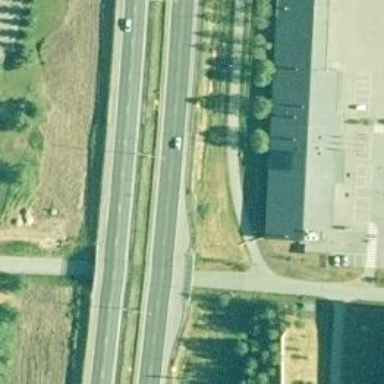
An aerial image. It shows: Asphalt cycleway.